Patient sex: M
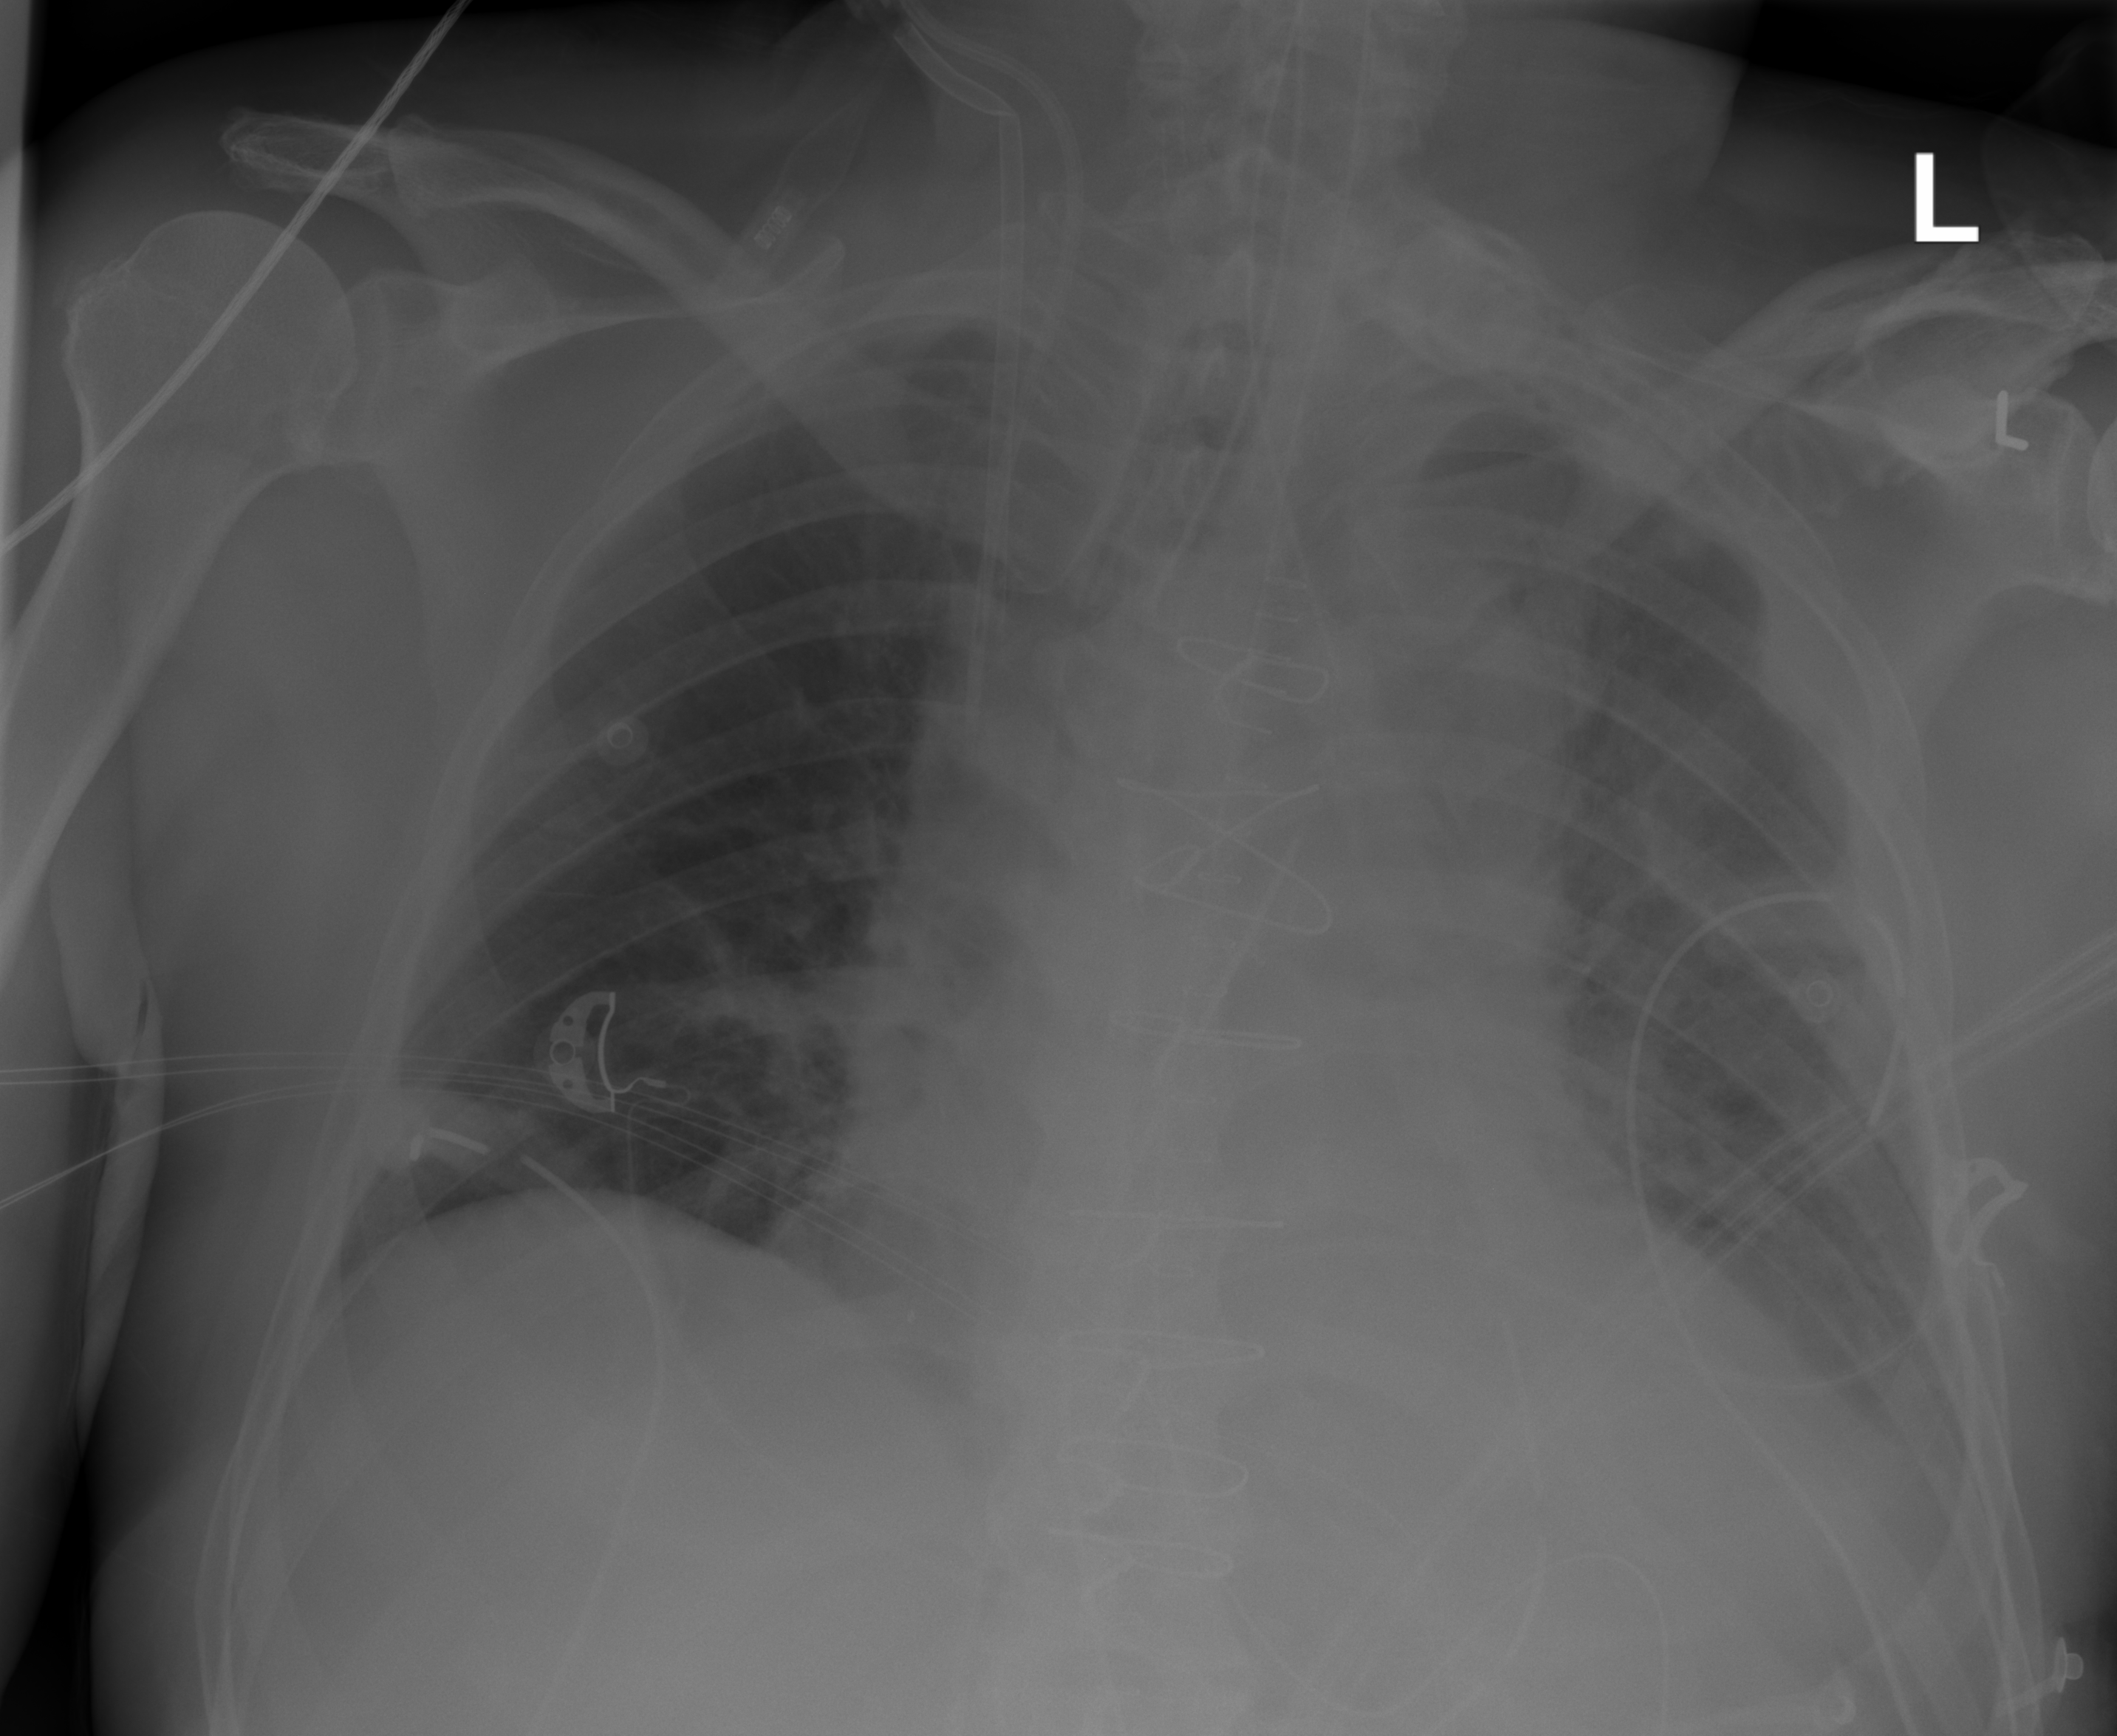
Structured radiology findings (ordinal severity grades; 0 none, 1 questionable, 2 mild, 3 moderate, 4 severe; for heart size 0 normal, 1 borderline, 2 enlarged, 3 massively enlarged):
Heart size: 0
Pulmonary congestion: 0
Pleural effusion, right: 0
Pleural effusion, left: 3
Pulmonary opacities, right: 0
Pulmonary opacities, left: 0
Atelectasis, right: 0
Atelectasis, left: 3